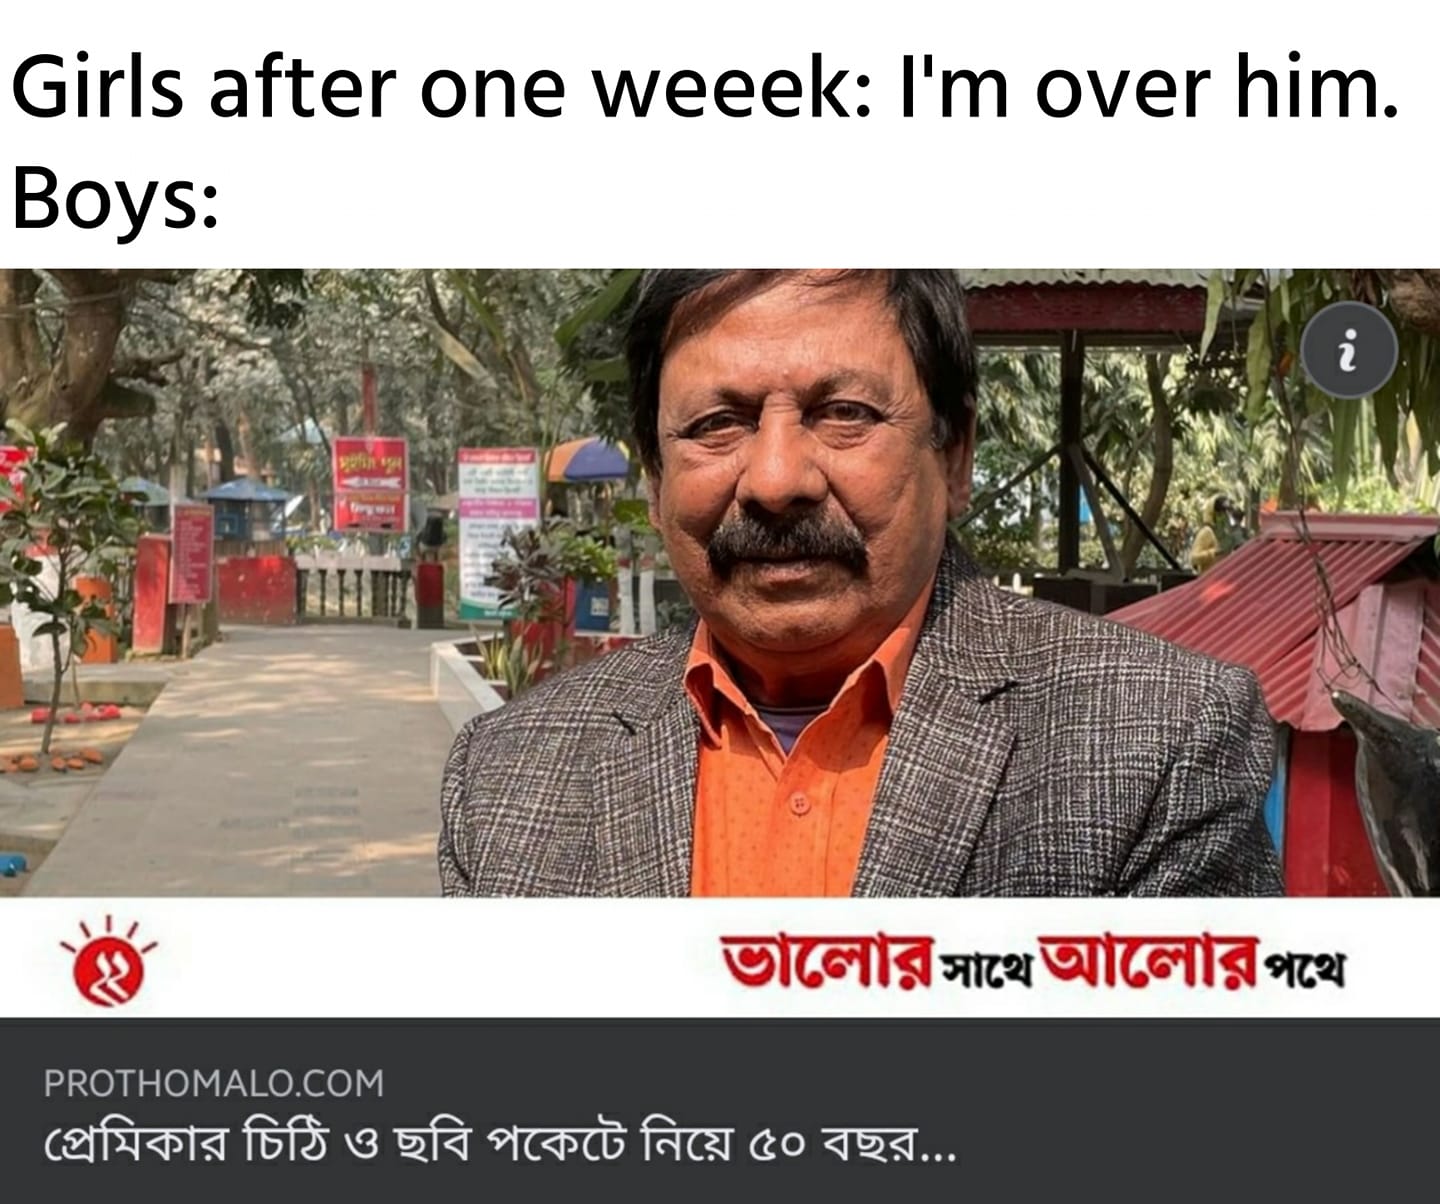
Caption: Girls after one week: I'm over him.    Boys:    PROTHOMALO.COM    প্রেমিকার চিঠি ও ছবি পকেটে নিয়ে ৫০ বছর ...
Label: hate